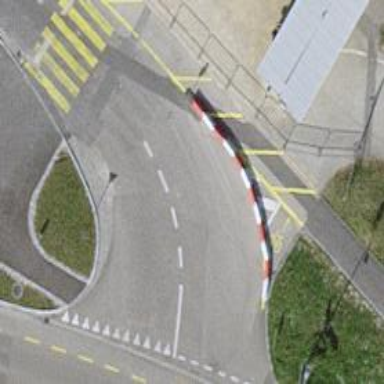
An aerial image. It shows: Asphalt footway with unmarked crossing.